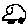
Label: car